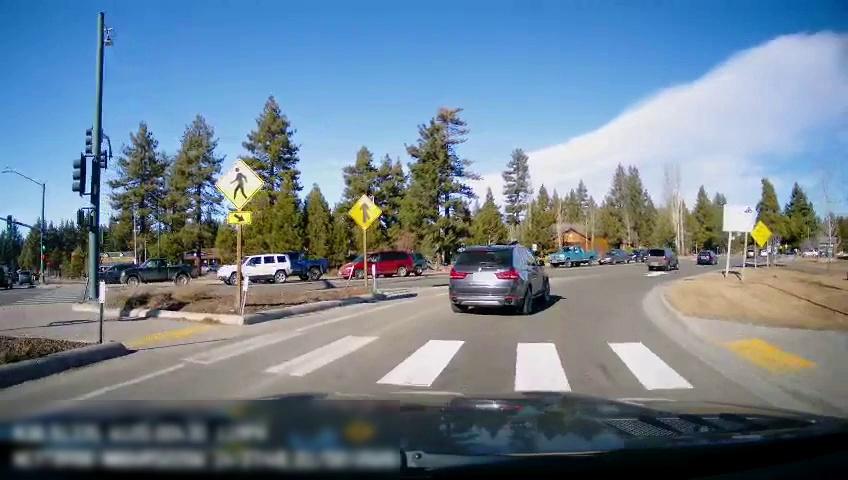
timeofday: Day
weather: Sunny
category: Drivable Space
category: Vehicles | Truck
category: Vehicles | SUV
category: Vehicles | SUV
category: Vehicles | Car
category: Vehicles | Truck
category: Vehicles | SUV
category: Vehicles | SUV
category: Vehicles | Truck
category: Vehicles | SUV
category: Vehicles | Car
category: Vehicles | Car
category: Vehicles | SUV
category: Vehicles | Car
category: Lanes | Alternate Lane
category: Traffic | Signs
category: Traffic | Signs
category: Traffic | Signs
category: Traffic | Signs
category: Traffic | Lights
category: Traffic | Lights
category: Traffic | Signs
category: Traffic | Signs